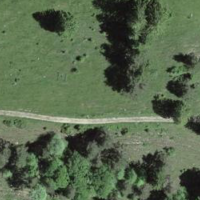
EUNIS habitat code: 24
Species observed at this site:
Campanula glomerata